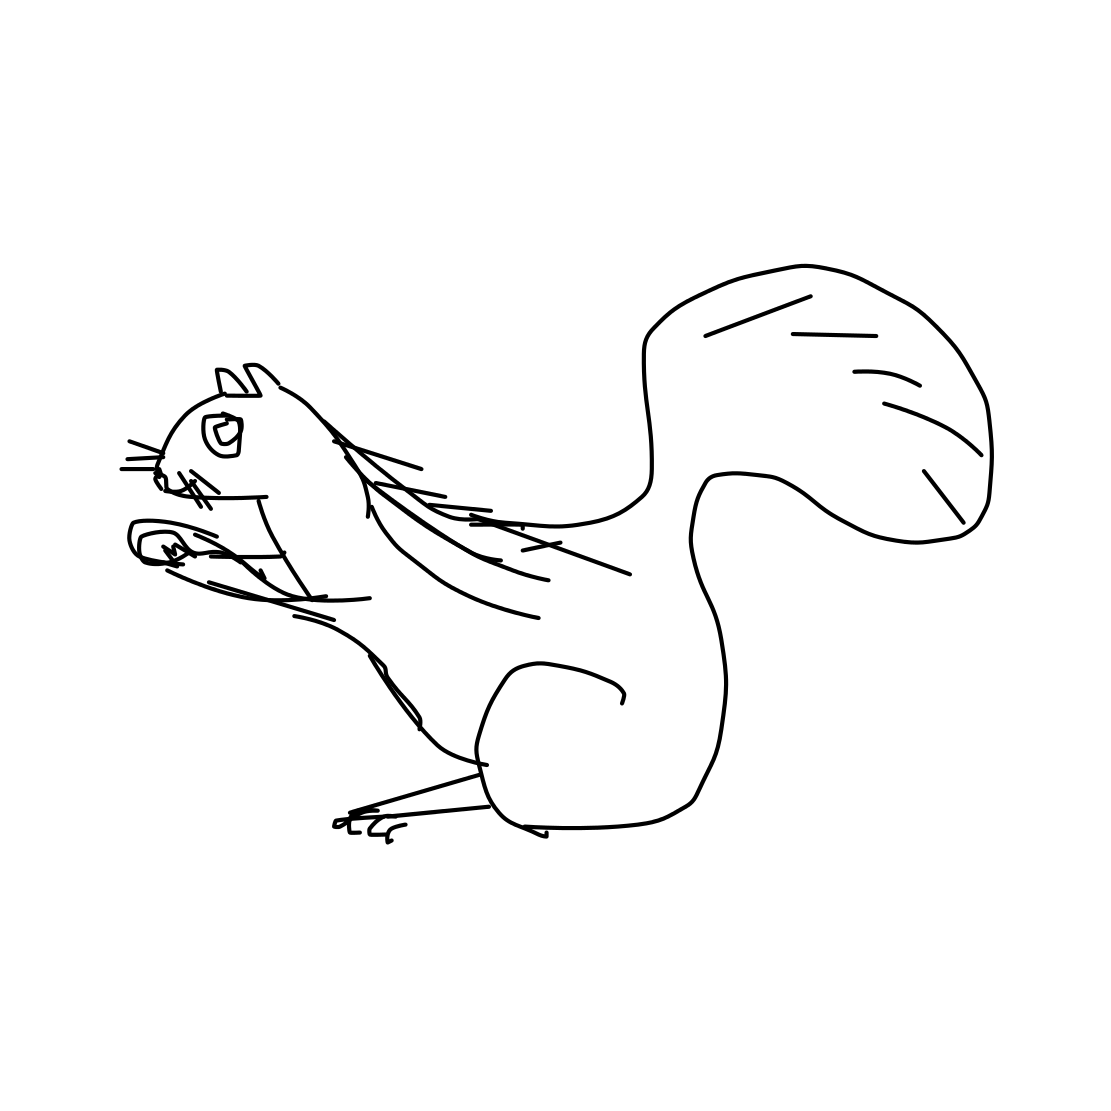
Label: squirrel